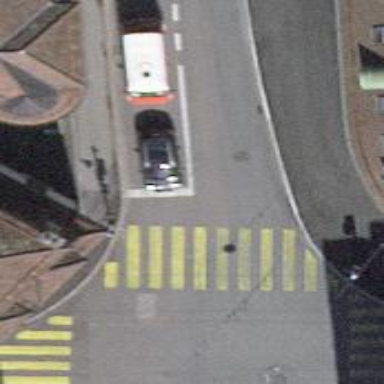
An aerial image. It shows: Road with traffic signals.